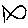
Label: fish